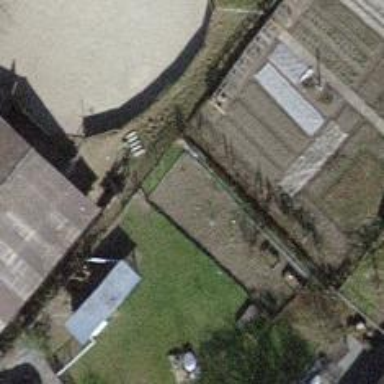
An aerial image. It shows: Farm.